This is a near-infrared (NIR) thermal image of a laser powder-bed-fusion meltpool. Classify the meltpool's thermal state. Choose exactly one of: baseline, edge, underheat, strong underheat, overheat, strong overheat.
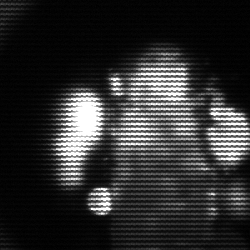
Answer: strong underheat